Question: I'm trying to get the cover image of a DVD as a rectangular image from a photo. Now as the cover on the photo is usually a bit skewed I need to rectify it programmatically.
I've already removed most of the surroundings using the Laplacian of Gauss filter, but now I need to find the borders of the cover and somehow fill the whole frame with the coverimage.
I thought of using the Hough-Transformation, but this seems to be pretty brute-force for linking edges. I want to run this on a Windows RT Device (Surface), so a low-level idea for C# would be great. Any ideas?

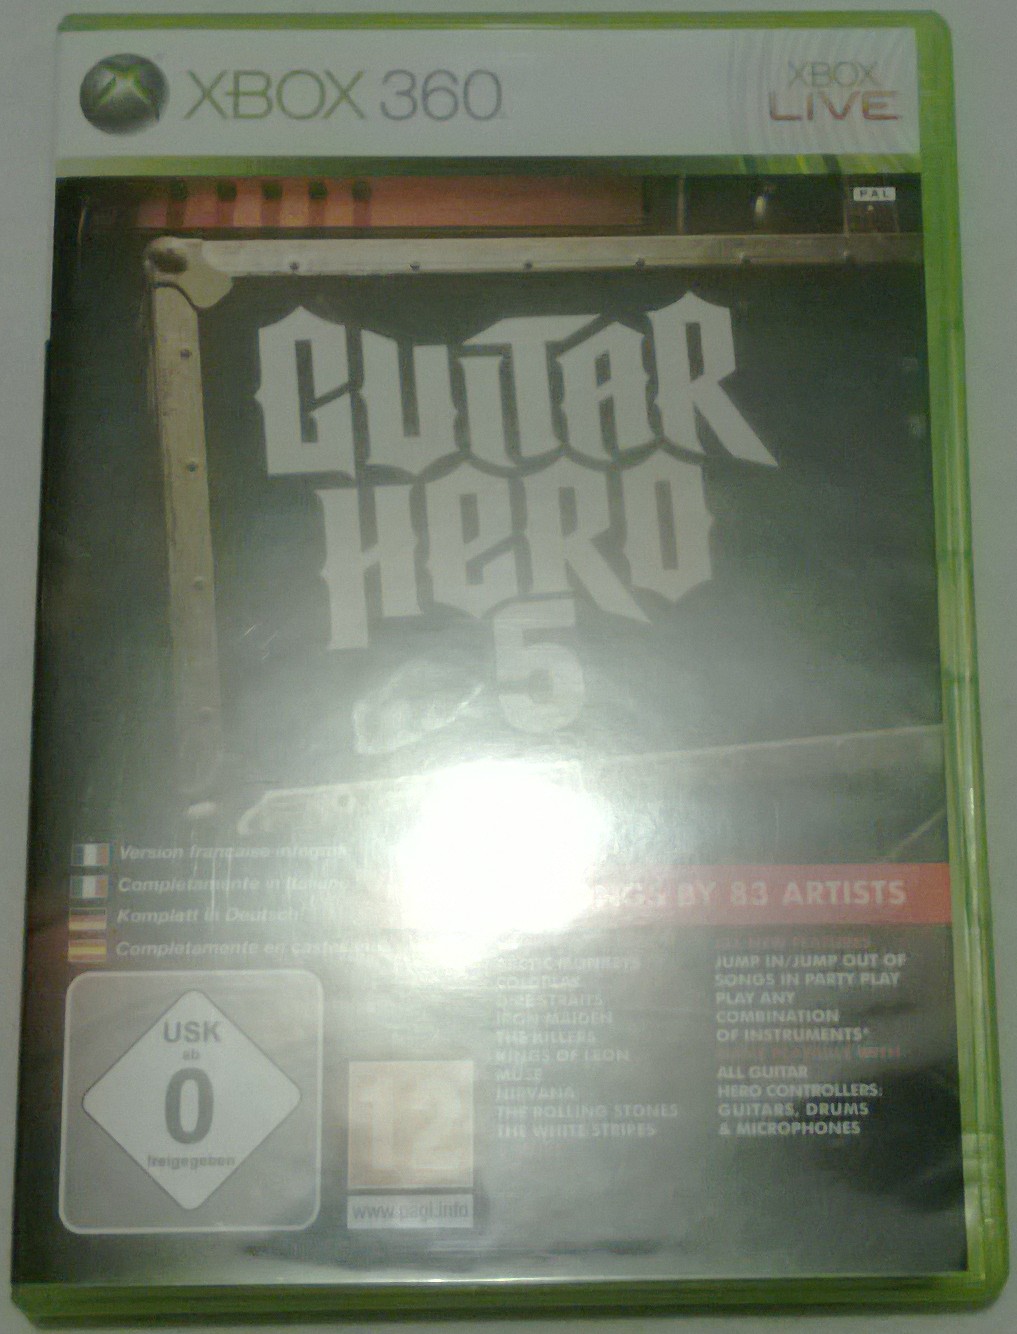
Answer: You should look into OpenCV and the <URL> on the 2D image.